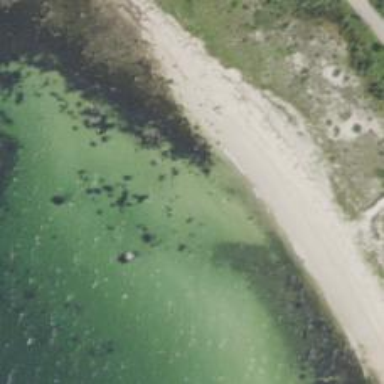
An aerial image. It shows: Sandy beach.